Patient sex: M
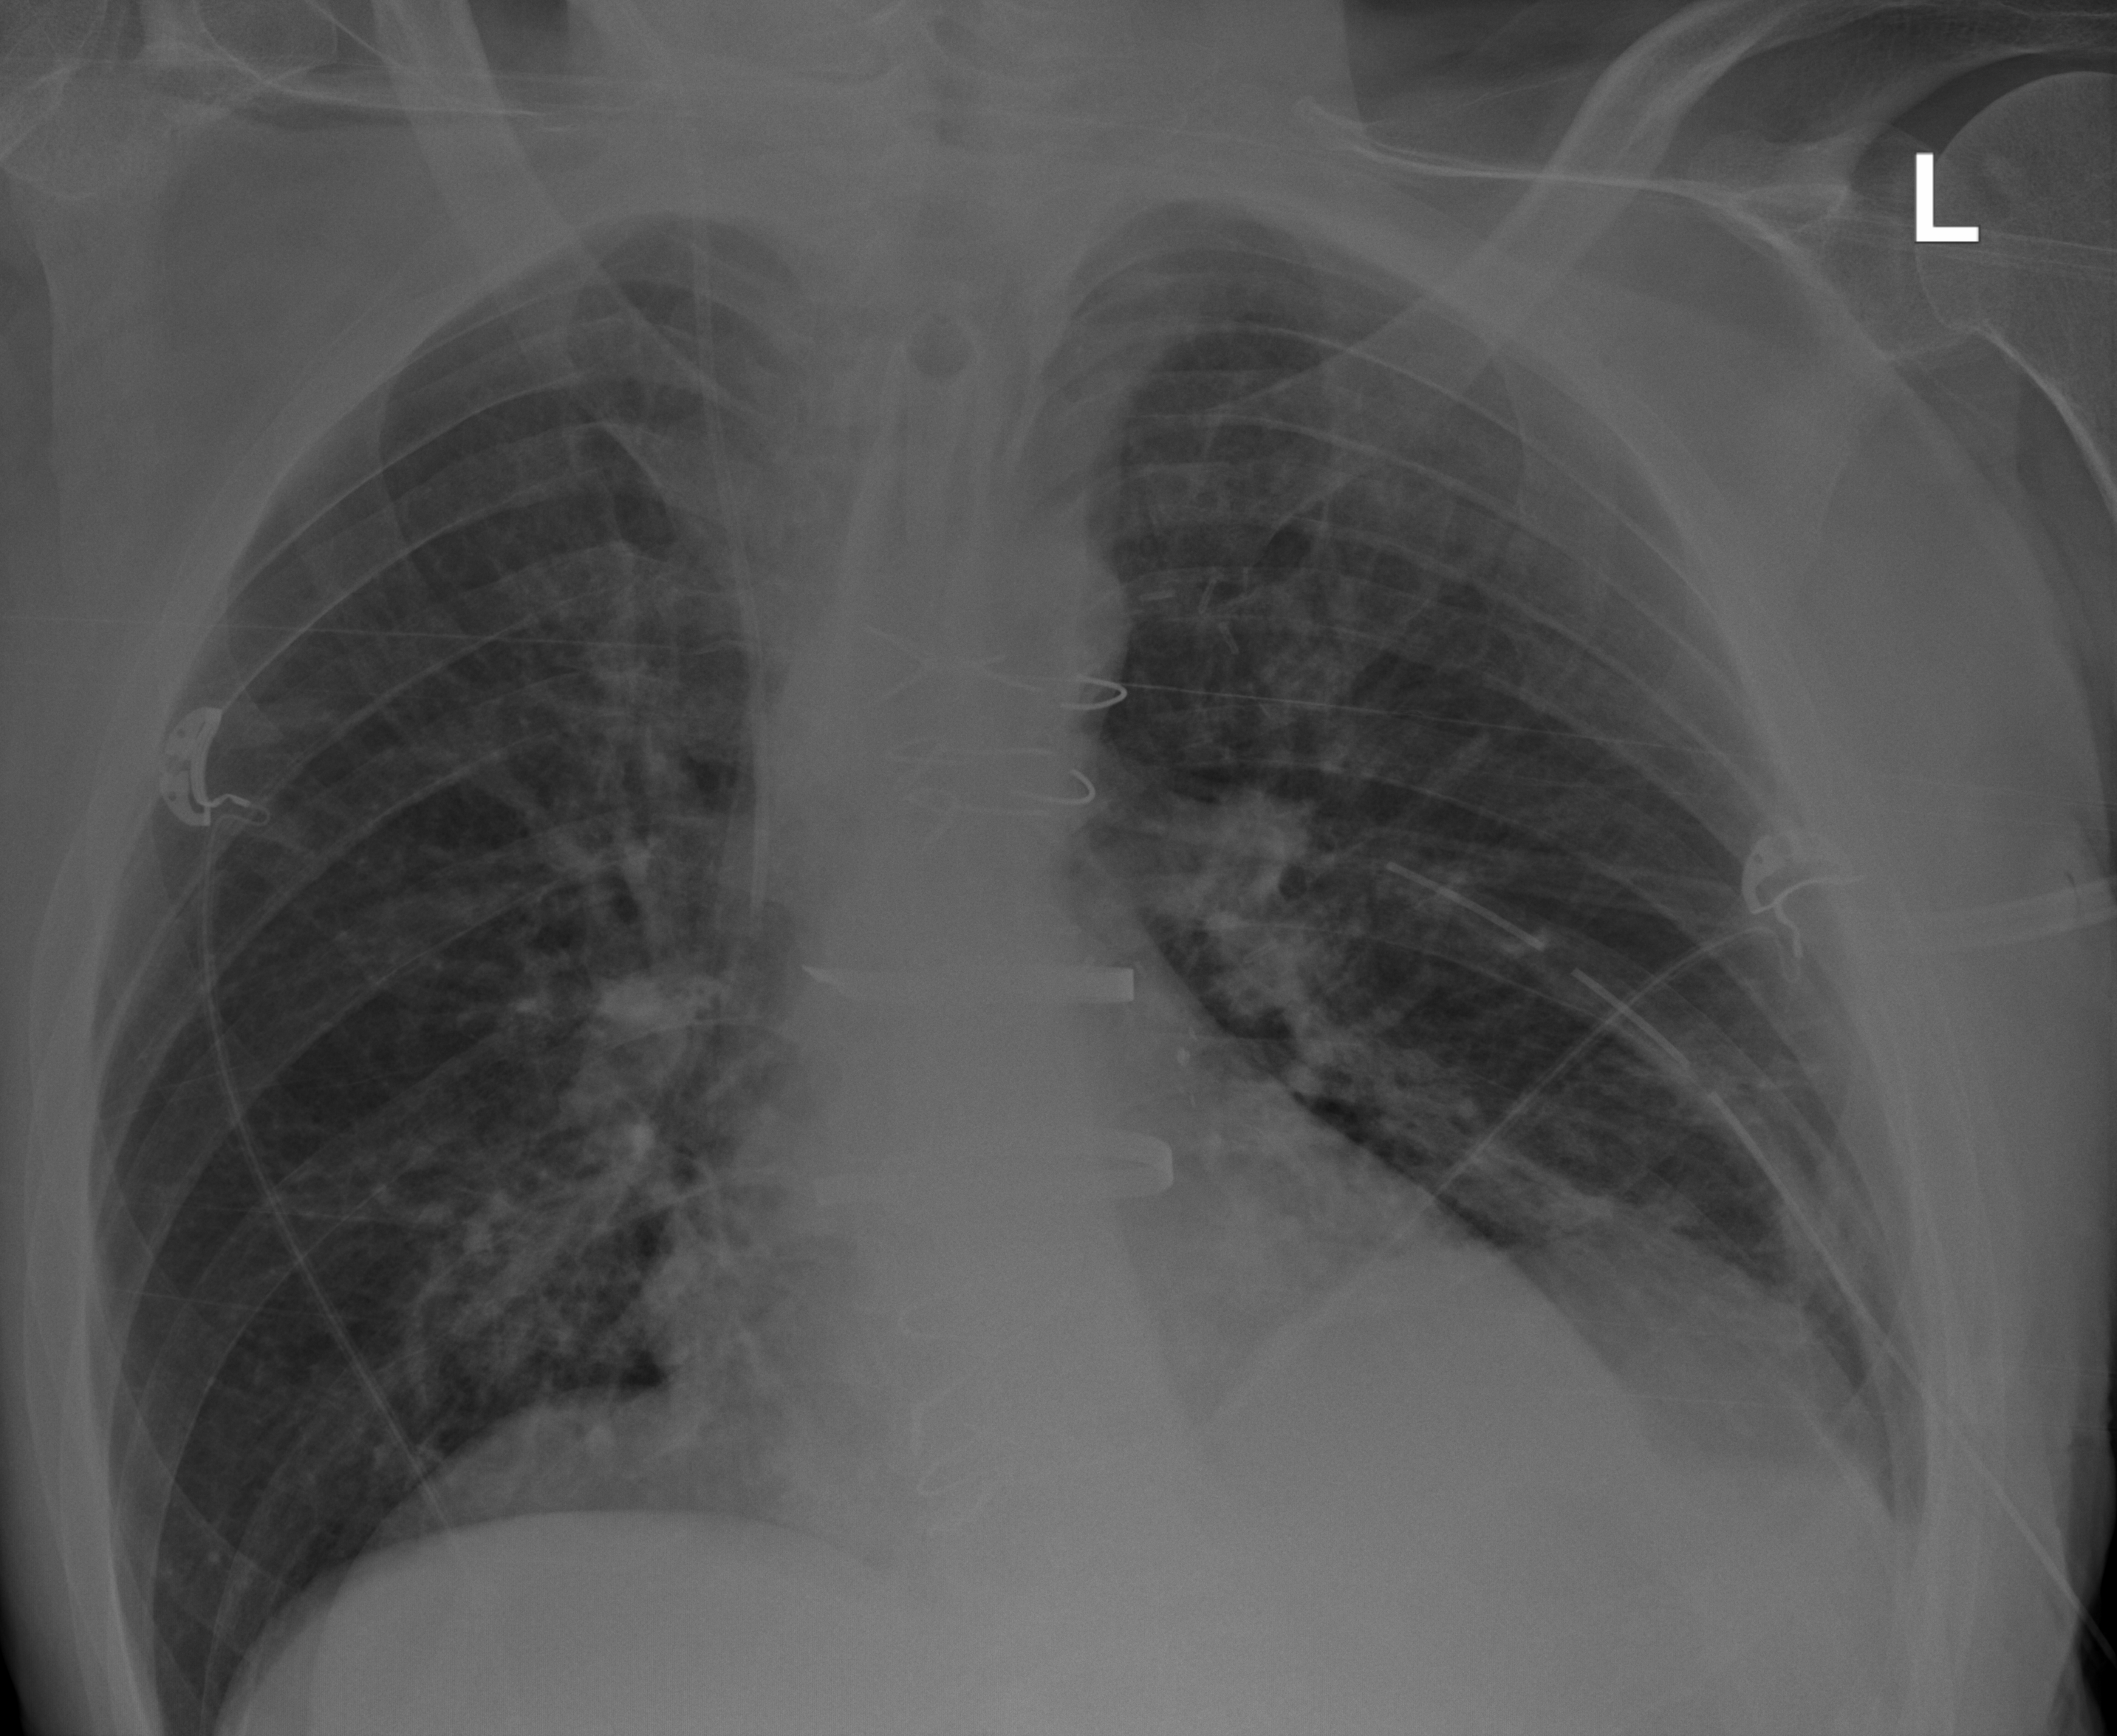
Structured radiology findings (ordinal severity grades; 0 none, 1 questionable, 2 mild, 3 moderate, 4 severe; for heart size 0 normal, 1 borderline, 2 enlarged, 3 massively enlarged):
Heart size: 0
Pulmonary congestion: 0
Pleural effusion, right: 0
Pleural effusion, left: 2
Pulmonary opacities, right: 0
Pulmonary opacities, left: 0
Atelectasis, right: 0
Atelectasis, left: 0